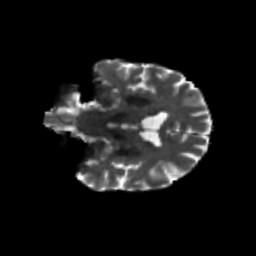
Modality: T2w
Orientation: coronal
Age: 61
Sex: male
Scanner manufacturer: siemens
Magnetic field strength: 3 T
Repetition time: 4.71 s
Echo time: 0.0906 s